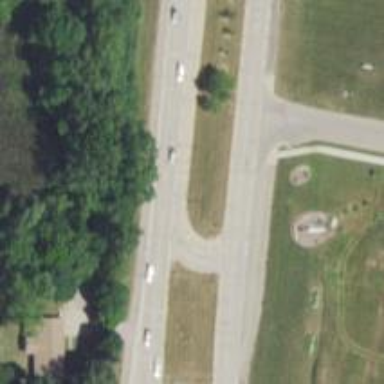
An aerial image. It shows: Primary link highway with asphalt surface.